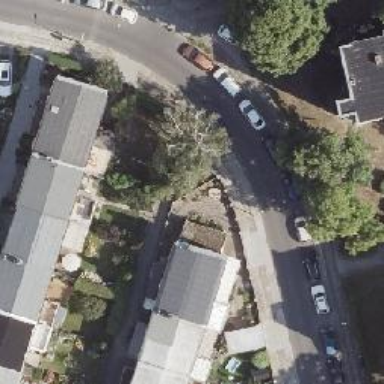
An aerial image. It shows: Residential road with concrete surface and sidewalks on both sides.